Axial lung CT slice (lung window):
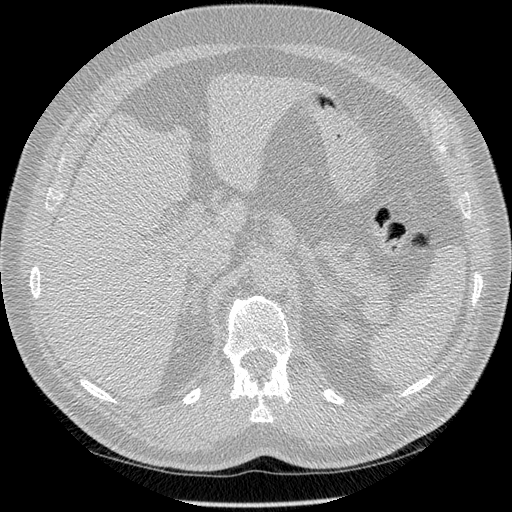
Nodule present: no